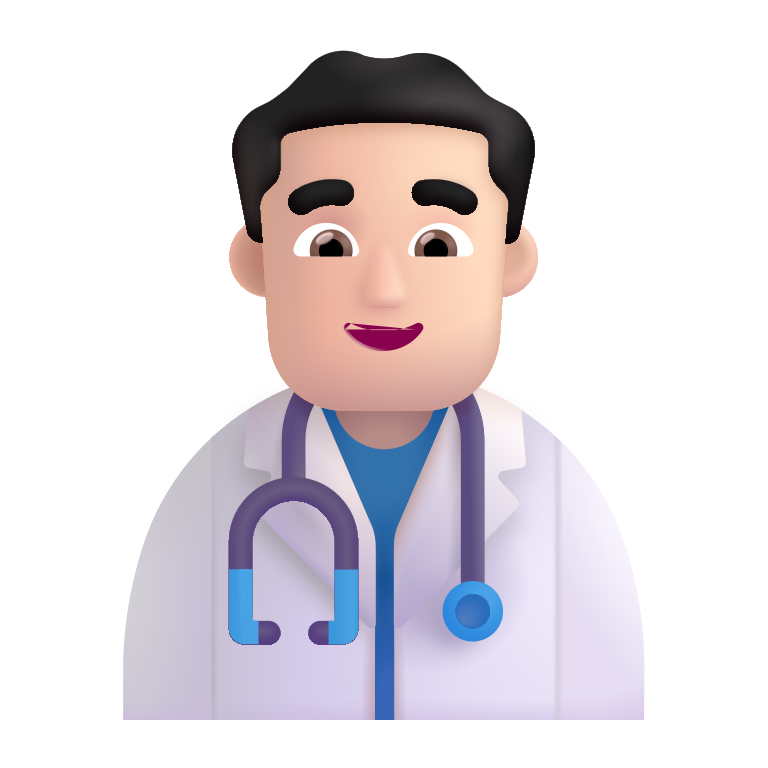
man health worker color light